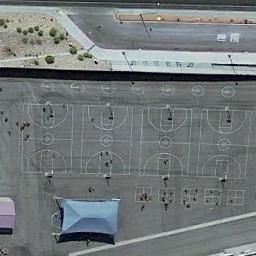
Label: basketball_court